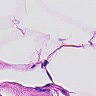
Metastatic tissue present: no